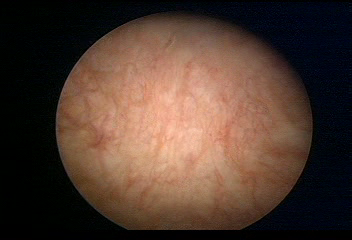
Modality: WLC
Class: Normal mucosa
Bladder cancer association: No